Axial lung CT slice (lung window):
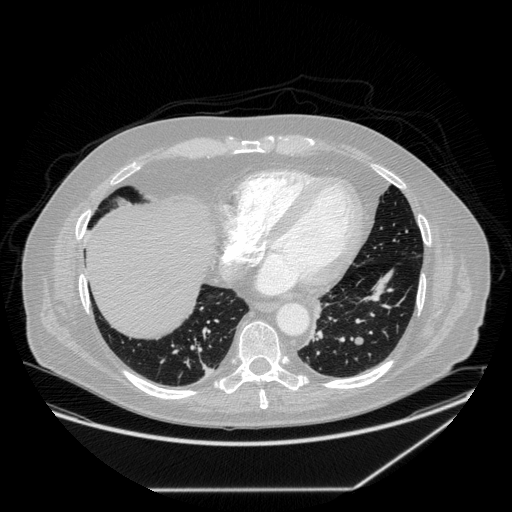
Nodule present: yes
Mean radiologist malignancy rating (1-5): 3.25